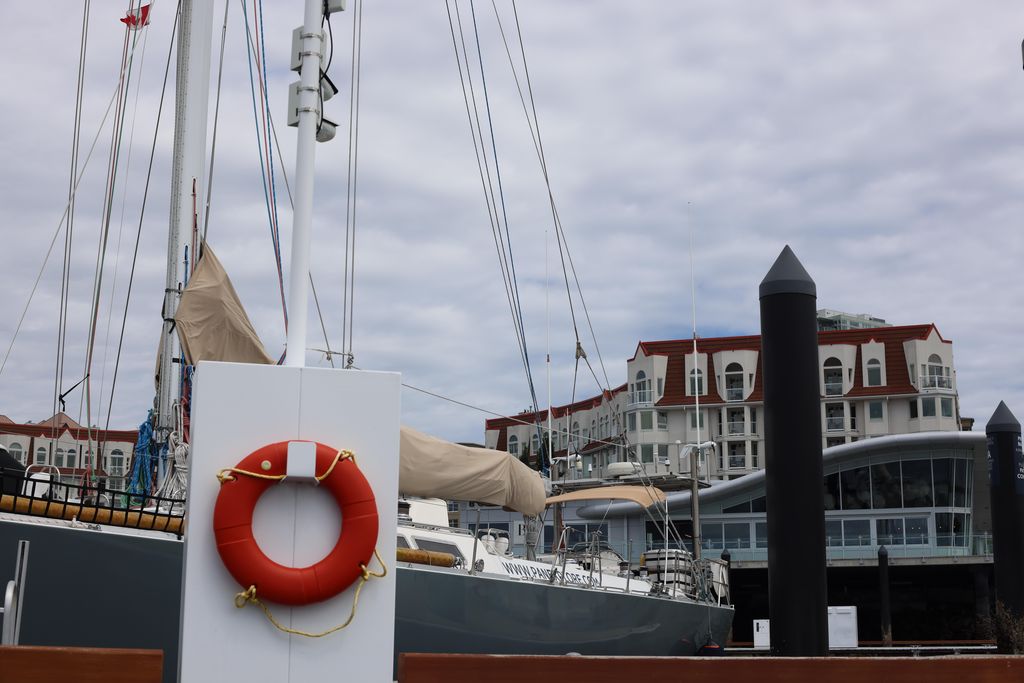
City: victoria